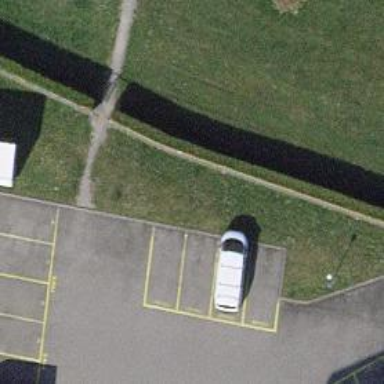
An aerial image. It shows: Hedge acting as barrier.